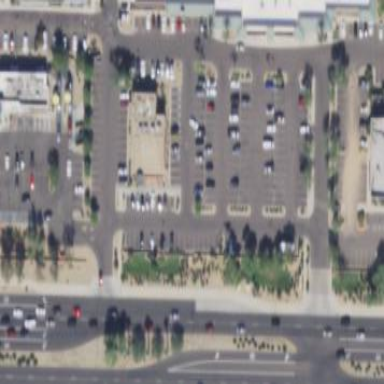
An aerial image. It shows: Retail area.